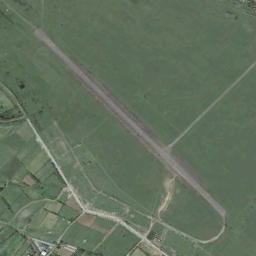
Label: airport